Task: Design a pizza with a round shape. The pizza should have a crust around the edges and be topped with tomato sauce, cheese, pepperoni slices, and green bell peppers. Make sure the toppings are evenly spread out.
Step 400:
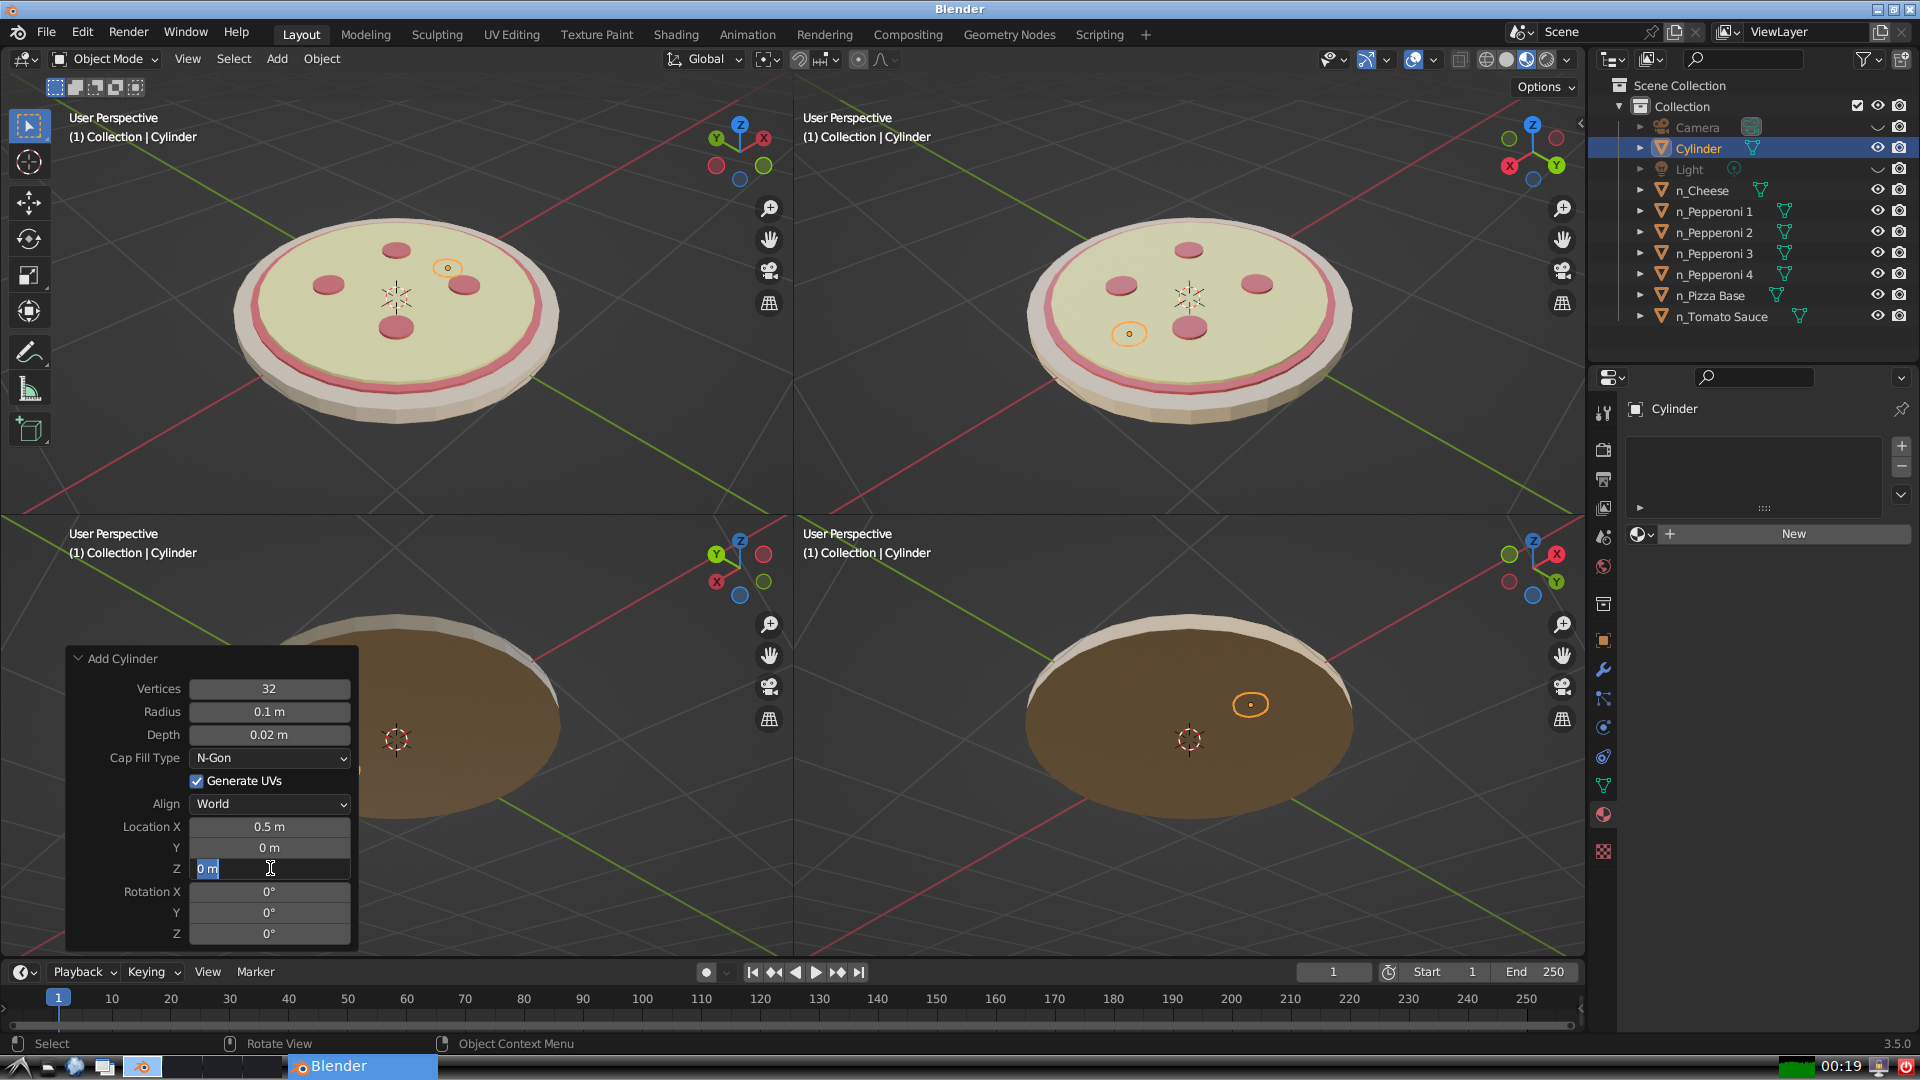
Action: input_text: 0.1